Question: I have strange problem. I have to calculate total weeks of the given date month.
My logic is working perfectly it will return me correct week number but the problem is my original date was also getting changed during calculating weeks.
I have stored my original date in other variable and passed other variable to the function but still the original date is also getting changed.
'''
var currentDate;
$(document).ready(function () {
currentDate = new Date();
});
function goNextMonth() {
var dt = currentDate;
console.log("Before Date: " + currentDate);
var weeks = getWeeksOfMonth(dt);
console.log("After Date: " + currentDate + ", Weeks: " + weeks);
}
function getWeeksOfMonth(date) {
var firstDay = new Date(date.setDate(1)).getDay();
var totalDays = new Date(date.getFullYear(), date.getMonth() + 1, 0).getDate();
return Math.ceil((firstDay + totalDays) / 7);
}
'''
Cosole Log:

HTML code
'''
<input type="button" value="Next Month" onclick="goNextMonth()" />
'''
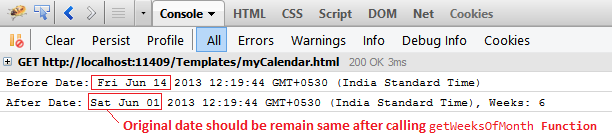
Answer: Turn this line...
'''
var firstDay = new Date(date.setDate(1)).getDay();
'''
... into this:
'''
var dateClone = new Date(date);
dateClone.setDate(1);
var firstDay = dateClone.getDay();
'''
The problem is that with 'date.setDate(1)' expression you change the original date object (passed into this function as a param). Obviously, that's not what you want.